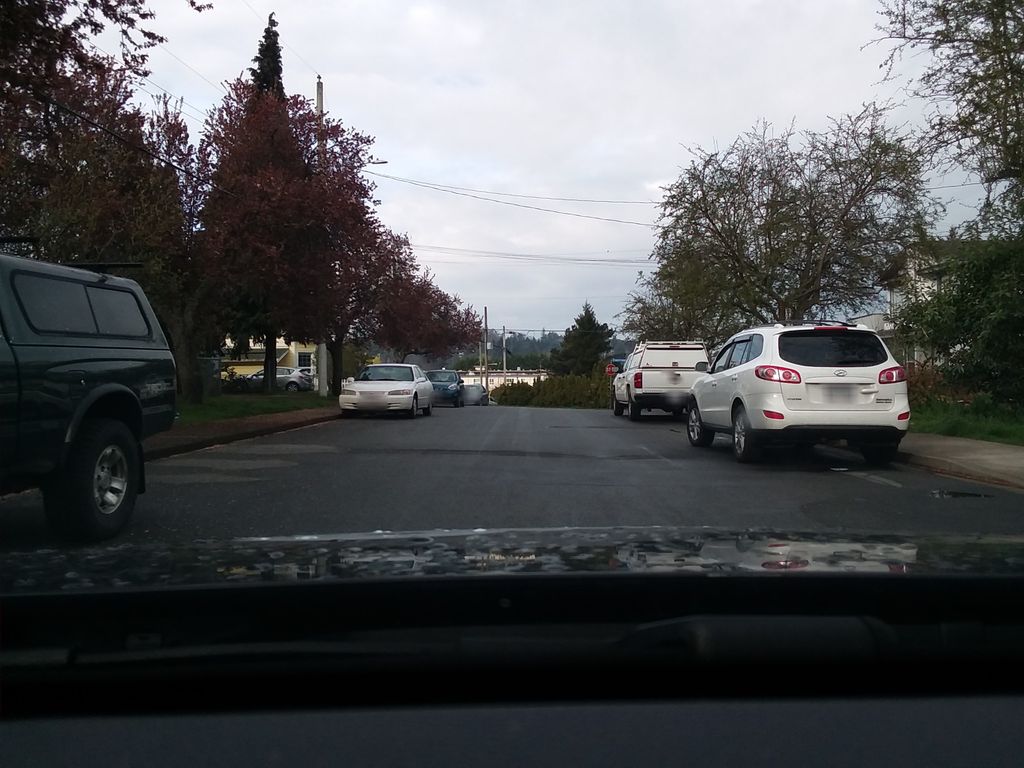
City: victoria